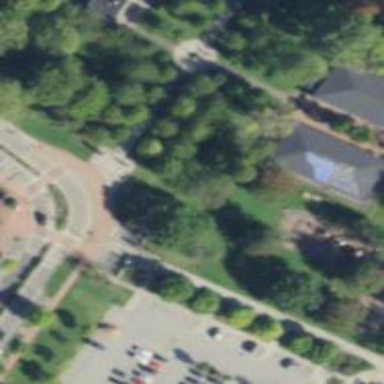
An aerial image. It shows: Historical site featuring war memorial.